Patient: sex M, age 55
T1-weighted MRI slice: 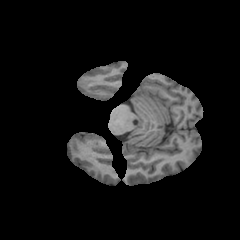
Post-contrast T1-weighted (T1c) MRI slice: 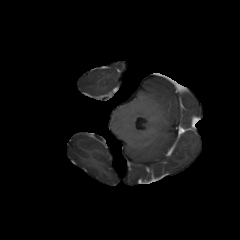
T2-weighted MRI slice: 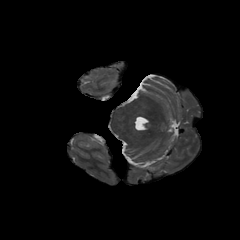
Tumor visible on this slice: no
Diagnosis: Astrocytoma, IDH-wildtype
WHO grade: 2